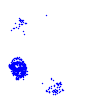
Particle: electron